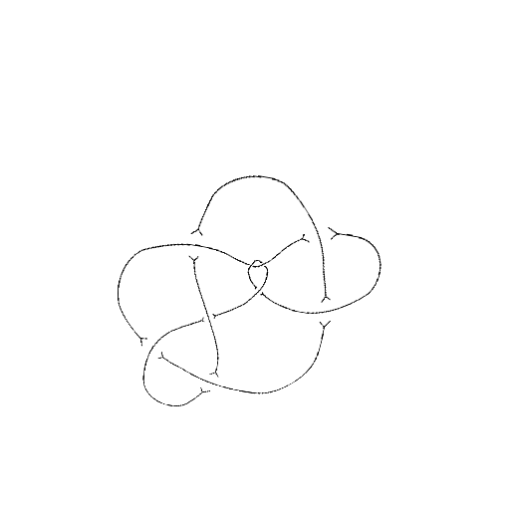
Crossing number: 9